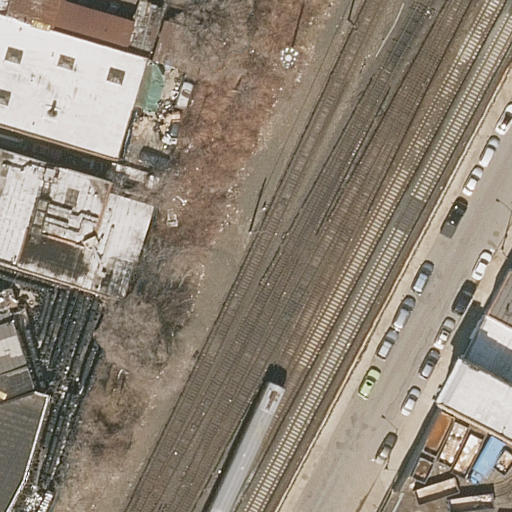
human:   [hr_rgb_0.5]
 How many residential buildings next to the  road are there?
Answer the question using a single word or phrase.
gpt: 8

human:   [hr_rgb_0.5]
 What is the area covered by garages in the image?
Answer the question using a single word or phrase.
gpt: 0m2

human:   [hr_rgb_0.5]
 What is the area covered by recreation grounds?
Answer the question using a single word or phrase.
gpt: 0m2

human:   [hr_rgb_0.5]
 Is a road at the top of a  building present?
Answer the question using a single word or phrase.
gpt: no

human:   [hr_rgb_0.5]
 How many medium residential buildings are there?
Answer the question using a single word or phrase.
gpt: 3

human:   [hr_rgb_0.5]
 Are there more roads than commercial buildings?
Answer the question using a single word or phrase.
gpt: yes

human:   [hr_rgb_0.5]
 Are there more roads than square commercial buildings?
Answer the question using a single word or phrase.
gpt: yes

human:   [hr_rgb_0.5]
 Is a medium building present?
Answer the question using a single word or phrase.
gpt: yes

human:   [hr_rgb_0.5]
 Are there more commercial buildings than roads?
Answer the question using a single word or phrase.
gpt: no

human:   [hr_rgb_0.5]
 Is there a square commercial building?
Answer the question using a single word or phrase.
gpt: no

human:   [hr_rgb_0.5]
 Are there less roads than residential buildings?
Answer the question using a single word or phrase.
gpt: yes

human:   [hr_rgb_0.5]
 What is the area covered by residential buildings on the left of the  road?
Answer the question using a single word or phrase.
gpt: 1666m2

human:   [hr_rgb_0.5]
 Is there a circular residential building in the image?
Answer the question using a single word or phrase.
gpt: no

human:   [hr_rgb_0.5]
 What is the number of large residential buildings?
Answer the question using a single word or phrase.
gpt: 2

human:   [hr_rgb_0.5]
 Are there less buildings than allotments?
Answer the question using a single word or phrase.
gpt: no

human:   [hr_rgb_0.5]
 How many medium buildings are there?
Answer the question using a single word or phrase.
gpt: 3

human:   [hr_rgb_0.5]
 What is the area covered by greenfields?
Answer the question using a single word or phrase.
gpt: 0m2

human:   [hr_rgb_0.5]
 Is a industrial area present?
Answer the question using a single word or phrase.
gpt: no

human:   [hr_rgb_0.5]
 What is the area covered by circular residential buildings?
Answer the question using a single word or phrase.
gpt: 0m2

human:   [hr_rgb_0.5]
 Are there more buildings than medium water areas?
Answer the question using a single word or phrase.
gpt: yes

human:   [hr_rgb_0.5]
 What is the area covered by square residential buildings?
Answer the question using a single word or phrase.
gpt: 0m2

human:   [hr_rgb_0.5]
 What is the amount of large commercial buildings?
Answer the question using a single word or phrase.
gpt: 0

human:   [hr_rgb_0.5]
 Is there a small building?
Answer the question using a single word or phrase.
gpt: yes

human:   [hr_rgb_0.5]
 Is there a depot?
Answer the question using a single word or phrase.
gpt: no

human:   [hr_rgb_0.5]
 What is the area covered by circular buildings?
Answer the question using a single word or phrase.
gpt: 0m2

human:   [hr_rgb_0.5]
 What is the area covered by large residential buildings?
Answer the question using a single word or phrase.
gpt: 1234m2

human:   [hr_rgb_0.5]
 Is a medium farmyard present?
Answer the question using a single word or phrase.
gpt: no

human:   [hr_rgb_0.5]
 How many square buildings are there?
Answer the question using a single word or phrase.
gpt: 0

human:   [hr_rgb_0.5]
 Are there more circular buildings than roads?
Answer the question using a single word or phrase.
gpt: no

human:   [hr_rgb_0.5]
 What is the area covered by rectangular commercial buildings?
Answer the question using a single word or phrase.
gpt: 0m2

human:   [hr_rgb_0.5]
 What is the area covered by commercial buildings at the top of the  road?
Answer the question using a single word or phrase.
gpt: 0m2

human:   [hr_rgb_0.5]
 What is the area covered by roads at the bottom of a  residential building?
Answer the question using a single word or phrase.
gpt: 0m2

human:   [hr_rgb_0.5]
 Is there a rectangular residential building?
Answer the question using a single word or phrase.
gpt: yes

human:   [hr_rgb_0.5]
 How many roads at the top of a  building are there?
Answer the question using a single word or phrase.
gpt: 0

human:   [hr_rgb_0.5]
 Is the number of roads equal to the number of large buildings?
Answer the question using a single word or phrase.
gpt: no

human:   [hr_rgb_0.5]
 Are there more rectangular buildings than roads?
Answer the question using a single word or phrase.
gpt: yes